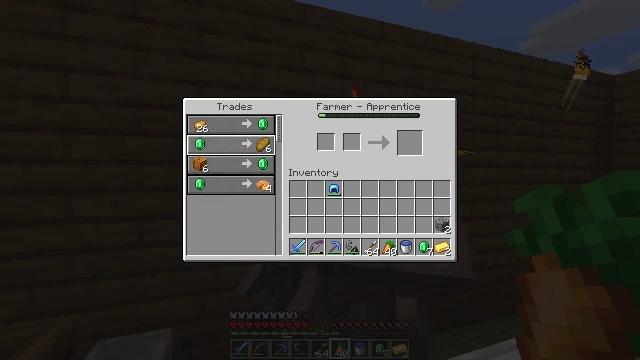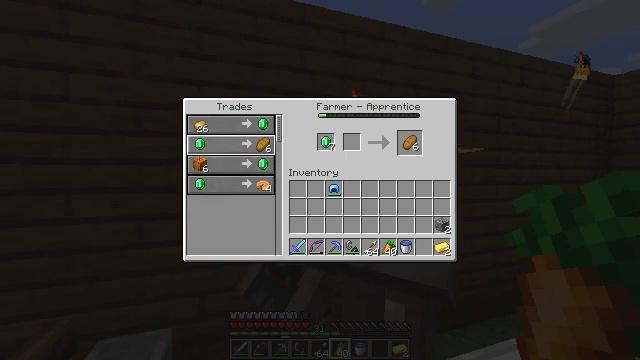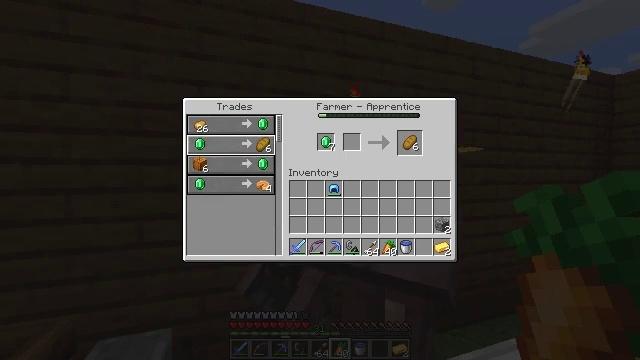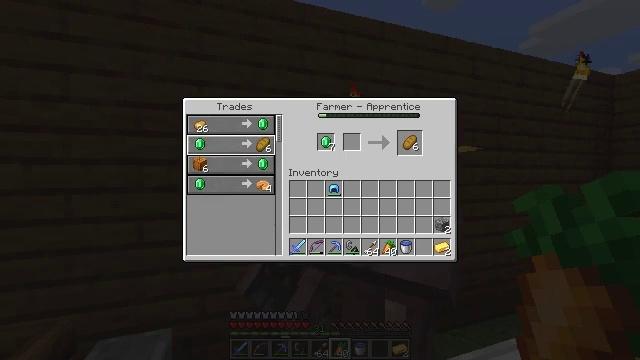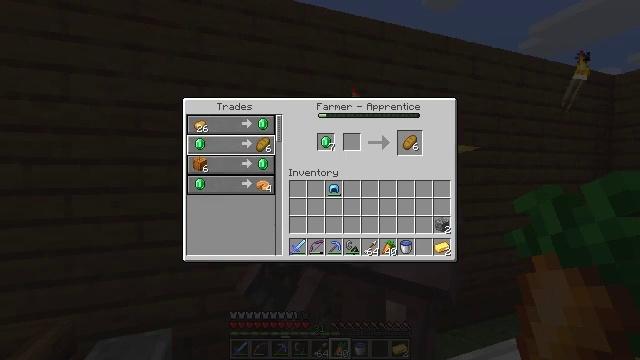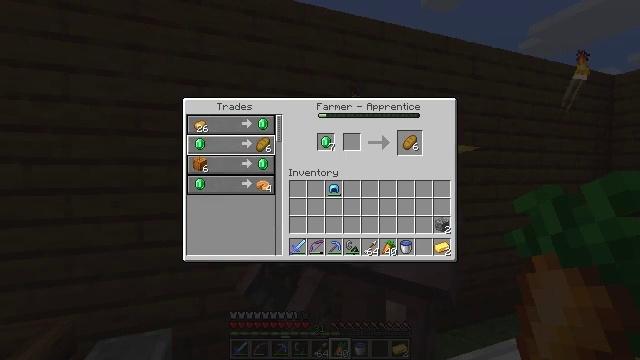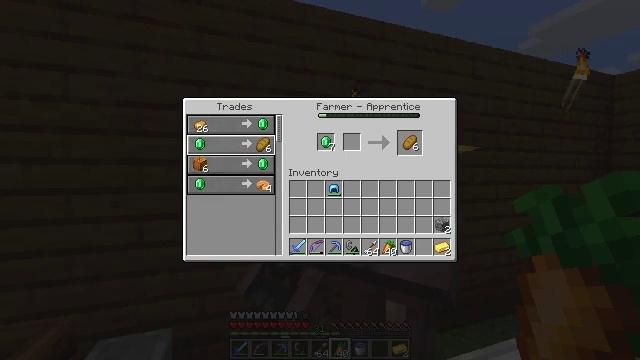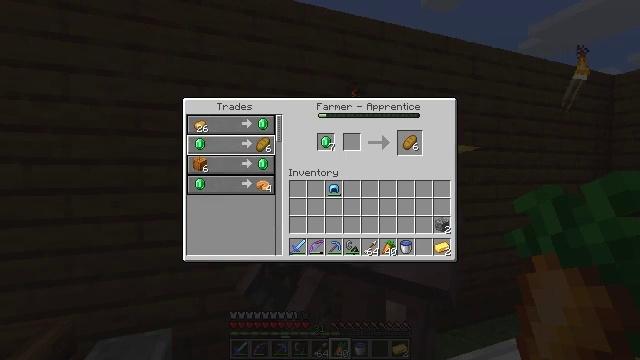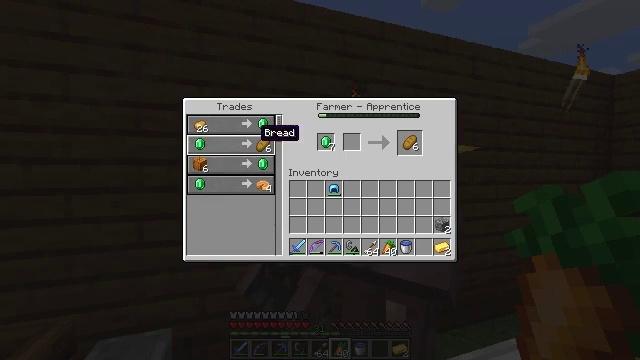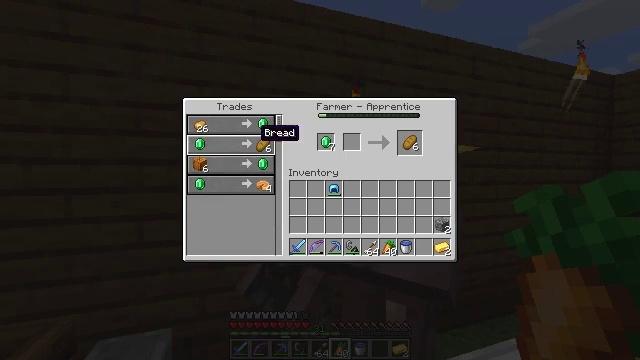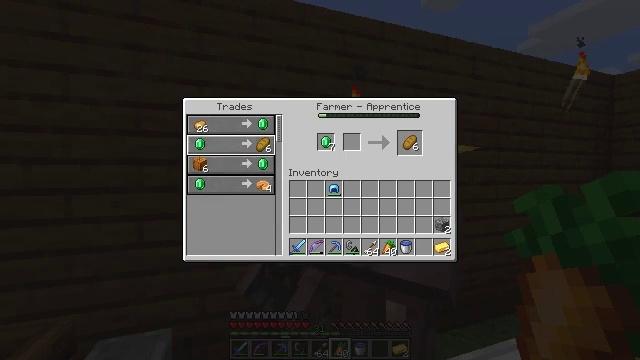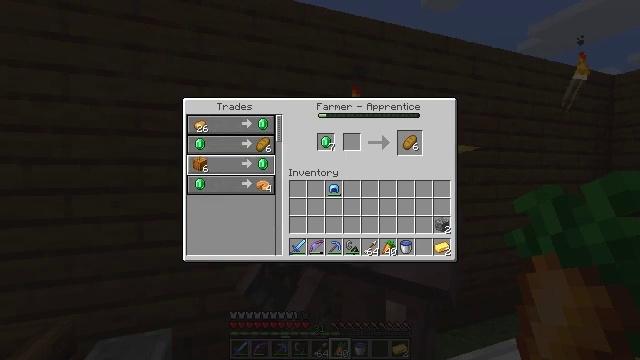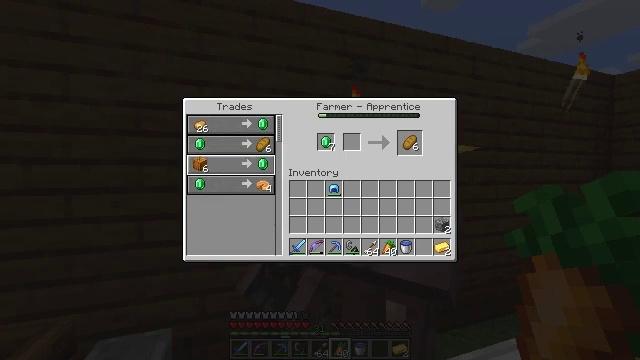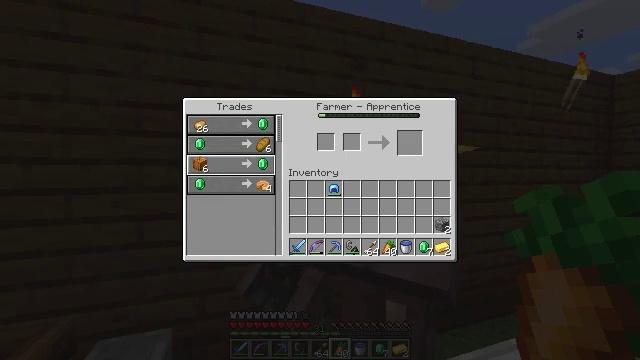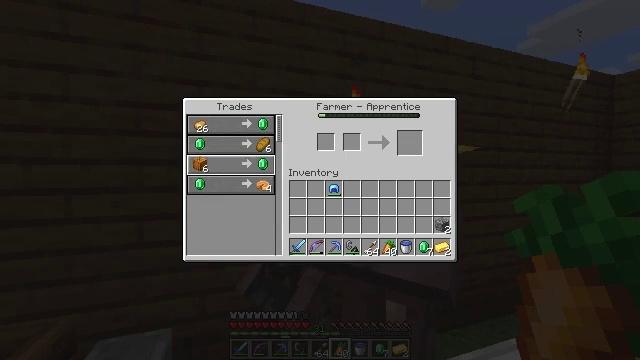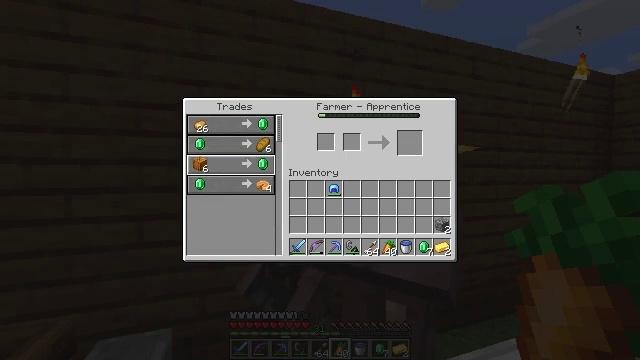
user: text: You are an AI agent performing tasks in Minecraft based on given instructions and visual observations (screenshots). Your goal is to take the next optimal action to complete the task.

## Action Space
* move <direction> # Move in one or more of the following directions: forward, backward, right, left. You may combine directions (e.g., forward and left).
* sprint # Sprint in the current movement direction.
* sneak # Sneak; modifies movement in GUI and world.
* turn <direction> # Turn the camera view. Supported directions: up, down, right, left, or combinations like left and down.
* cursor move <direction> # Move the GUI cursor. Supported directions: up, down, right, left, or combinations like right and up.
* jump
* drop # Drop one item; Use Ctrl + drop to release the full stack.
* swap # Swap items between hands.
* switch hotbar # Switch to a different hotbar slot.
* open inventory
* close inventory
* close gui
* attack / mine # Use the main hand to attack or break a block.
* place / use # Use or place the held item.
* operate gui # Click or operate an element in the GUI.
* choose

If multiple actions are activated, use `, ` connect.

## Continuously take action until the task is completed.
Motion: motion action
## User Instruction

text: Use pumpkin, sugar, and egg to craft a pumpkin pie.
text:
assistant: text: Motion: operate gui
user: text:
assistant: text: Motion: operate gui
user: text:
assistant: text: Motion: no_op
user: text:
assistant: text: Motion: no_op
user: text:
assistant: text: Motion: no_op
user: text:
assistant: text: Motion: no_op
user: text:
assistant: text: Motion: no_op
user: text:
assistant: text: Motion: no_op
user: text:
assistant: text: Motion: operate gui
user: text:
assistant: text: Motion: operate gui
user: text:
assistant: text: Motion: cursor move down
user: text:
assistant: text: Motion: cursor move down
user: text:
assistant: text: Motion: operate gui
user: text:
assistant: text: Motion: operate gui
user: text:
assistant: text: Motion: no_op
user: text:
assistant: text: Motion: no_op
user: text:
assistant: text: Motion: no_op
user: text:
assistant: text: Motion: no_op
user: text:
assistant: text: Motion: operate gui
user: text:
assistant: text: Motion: operate gui
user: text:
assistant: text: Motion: no_op
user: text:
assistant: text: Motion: no_op
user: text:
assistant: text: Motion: no_op
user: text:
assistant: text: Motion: no_op
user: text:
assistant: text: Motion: no_op
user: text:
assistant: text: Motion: no_op
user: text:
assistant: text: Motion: no_op
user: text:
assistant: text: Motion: no_op
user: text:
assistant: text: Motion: no_op
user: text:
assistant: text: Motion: no_op